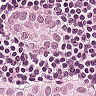
Metastatic tissue present: yes